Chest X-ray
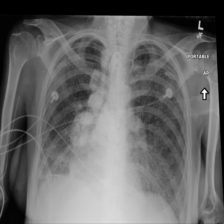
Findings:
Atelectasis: negative
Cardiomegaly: negative
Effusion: negative
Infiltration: negative
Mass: negative
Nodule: negative
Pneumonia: negative
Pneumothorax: negative
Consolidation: negative
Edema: negative
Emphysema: negative
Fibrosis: negative
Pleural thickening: negative
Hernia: negative